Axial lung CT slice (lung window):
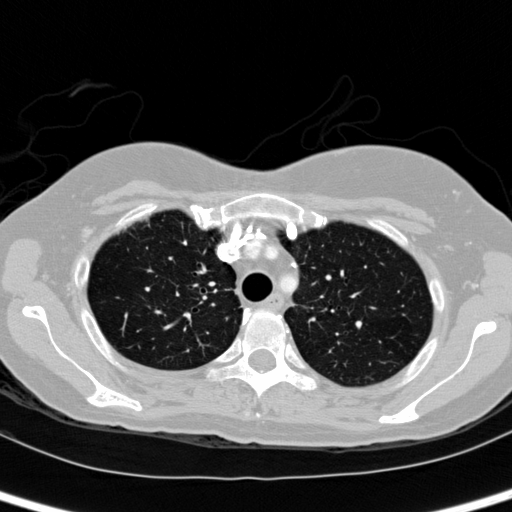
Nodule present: no